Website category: university
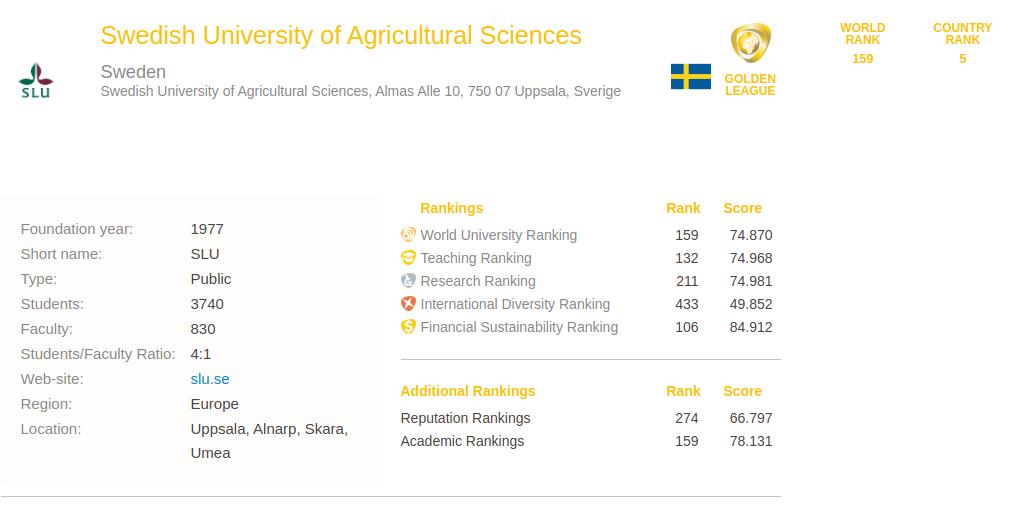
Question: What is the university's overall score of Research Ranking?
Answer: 74.981

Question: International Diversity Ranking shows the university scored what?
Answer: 49.852

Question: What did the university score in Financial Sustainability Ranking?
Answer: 84.912

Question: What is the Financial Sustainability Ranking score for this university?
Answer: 84.912

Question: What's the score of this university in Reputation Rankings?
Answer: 66.797

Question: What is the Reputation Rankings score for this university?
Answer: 66.797

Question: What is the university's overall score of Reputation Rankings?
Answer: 66.797

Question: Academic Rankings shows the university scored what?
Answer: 78.131

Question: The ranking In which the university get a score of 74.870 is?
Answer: World University Ranking

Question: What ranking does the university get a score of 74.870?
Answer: World University Ranking

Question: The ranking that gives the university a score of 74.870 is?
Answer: World University Ranking

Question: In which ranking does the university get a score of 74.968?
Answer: Teaching Ranking

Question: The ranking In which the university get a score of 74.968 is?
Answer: Teaching Ranking

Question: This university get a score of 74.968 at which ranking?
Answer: Teaching Ranking

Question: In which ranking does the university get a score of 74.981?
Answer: Research Ranking

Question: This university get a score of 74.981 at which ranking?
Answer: Research Ranking

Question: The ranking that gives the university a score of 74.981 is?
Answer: Research Ranking

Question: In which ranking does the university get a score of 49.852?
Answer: International Diversity Ranking

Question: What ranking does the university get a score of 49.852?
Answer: International Diversity Ranking

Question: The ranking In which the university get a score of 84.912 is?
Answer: Financial Sustainability Ranking

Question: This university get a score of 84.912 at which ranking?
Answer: Financial Sustainability Ranking

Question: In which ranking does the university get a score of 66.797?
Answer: Reputation Rankings

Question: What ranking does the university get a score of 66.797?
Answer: Reputation Rankings

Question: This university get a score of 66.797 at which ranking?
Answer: Reputation Rankings

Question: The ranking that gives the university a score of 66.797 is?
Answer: Reputation Rankings

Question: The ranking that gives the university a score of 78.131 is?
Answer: Academic Rankings